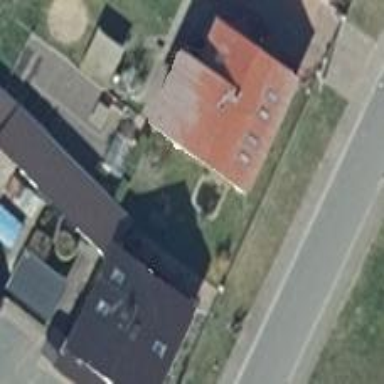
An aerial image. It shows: Building with gabled roof. The roof is oriented along the building and painted red.